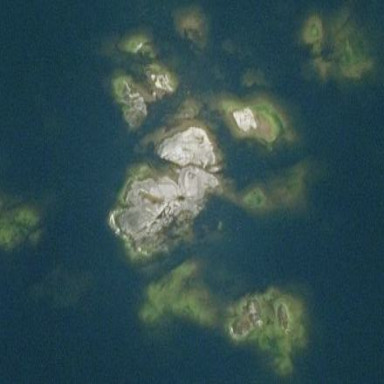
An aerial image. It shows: Islet located along the natural coastline.